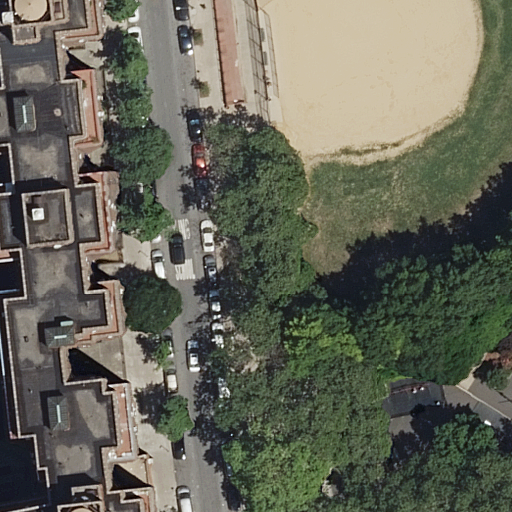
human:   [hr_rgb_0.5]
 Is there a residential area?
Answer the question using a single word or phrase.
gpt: yes

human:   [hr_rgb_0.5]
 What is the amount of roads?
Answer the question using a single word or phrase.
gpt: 2

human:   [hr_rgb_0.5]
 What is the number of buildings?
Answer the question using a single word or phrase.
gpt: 1

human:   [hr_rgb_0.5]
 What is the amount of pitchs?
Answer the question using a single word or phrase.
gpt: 1

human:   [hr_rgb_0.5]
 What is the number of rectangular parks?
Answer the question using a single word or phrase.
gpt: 1

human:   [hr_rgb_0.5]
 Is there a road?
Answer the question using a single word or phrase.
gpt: yes

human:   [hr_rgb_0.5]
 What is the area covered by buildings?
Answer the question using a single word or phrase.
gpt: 1442m2

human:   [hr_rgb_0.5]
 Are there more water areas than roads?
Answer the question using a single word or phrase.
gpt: no

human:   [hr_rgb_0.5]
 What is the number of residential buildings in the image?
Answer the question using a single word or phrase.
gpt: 1

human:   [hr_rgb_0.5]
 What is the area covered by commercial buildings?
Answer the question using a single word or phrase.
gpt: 0m2

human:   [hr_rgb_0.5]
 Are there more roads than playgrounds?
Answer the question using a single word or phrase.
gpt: yes

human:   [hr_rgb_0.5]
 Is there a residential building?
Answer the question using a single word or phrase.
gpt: yes

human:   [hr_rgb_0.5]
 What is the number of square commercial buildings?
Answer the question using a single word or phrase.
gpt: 0

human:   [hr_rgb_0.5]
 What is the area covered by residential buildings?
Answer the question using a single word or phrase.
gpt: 1442m2

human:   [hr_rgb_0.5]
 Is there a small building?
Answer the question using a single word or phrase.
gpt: no

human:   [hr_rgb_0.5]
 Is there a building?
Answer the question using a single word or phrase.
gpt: yes

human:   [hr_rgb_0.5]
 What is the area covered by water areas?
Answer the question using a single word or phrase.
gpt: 0m2

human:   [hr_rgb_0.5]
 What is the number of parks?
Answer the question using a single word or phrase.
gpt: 1

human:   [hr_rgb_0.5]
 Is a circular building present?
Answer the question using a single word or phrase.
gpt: no

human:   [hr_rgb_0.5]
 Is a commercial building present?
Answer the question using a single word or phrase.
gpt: no

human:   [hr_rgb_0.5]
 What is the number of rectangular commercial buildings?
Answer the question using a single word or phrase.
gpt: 0

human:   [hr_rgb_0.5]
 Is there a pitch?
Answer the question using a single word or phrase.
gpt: yes

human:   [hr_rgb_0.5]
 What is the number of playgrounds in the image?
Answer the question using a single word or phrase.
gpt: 1

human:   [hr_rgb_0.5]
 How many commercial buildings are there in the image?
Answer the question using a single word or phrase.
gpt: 0

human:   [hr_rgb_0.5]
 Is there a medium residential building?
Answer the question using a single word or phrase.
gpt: no

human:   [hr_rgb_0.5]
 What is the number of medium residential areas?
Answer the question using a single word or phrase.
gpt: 0

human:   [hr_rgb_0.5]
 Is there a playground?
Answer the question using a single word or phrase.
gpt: yes

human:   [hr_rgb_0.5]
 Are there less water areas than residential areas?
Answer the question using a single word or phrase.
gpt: yes

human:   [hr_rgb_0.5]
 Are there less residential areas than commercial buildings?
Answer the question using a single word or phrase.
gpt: no

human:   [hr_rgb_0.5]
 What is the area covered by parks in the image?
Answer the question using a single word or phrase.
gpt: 1424m2

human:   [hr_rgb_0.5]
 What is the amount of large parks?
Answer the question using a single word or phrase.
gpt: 1

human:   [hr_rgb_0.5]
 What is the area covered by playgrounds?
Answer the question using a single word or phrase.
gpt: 103m2

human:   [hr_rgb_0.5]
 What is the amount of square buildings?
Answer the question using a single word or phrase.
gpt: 0

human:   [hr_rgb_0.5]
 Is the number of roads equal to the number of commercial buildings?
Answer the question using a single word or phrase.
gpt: no

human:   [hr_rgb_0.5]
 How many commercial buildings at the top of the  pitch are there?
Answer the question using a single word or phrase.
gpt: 0

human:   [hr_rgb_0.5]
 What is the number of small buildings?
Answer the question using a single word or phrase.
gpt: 0

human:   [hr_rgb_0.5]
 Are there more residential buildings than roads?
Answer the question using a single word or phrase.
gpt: no

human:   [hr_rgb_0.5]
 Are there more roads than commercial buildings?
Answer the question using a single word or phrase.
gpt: yes

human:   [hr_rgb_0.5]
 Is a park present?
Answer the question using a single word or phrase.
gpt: yes

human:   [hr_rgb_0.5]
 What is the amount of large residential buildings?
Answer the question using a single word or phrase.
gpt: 1

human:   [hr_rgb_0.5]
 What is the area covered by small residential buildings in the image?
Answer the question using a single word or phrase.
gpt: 0m2

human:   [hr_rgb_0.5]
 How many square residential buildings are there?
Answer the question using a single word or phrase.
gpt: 0

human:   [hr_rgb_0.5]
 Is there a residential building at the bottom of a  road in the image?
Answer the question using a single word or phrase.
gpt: yes

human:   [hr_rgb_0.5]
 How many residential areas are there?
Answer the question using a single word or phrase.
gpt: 1

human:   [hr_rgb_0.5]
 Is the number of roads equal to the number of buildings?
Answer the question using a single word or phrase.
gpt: no

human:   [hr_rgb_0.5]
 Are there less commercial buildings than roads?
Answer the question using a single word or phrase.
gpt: yes

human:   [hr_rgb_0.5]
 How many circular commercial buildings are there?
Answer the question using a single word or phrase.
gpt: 0

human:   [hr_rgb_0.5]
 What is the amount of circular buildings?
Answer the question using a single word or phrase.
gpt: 0

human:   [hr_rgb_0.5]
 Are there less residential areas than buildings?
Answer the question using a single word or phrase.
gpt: no

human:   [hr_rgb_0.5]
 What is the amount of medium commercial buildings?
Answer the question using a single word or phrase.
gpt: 0

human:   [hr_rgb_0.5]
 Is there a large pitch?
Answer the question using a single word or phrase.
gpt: yes

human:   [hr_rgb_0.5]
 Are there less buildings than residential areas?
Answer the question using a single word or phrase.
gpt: no

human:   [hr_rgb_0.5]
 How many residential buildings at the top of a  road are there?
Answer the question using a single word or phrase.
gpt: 0

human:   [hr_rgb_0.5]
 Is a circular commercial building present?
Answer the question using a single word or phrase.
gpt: no

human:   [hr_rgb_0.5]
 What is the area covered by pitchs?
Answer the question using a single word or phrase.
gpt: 820m2

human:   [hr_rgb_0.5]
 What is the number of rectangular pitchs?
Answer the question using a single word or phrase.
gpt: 1

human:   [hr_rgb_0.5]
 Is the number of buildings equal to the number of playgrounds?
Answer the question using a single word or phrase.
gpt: yes

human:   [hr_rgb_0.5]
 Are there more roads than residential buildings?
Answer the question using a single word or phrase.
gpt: yes

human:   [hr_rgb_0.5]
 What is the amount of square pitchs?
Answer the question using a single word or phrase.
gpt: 0

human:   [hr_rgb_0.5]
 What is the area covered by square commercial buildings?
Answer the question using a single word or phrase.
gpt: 0m2

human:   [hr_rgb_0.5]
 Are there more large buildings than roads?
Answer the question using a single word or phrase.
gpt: no

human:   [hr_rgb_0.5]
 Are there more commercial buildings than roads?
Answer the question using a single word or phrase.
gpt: no

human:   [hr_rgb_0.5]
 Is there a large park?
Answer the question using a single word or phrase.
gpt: yes

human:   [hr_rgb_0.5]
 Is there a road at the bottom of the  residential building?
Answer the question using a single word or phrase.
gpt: no